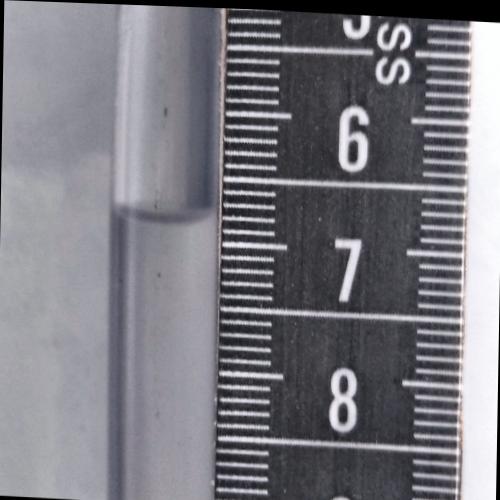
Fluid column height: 6.8 cm